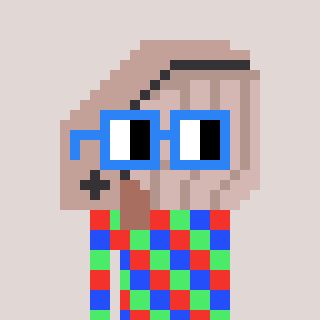
a pixel art character with square blue glasses, a whale-shaped head and a orange-colored body on a warm background